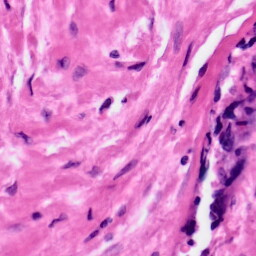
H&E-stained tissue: Ovarian